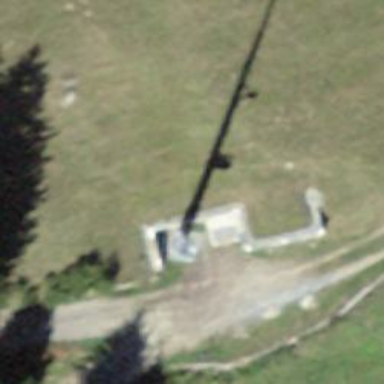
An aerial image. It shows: Communication tower.